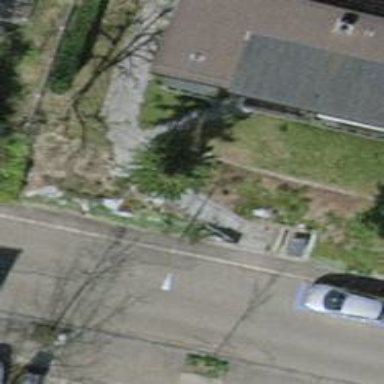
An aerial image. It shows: Road with steps.